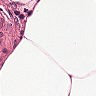
Metastatic tissue present: no